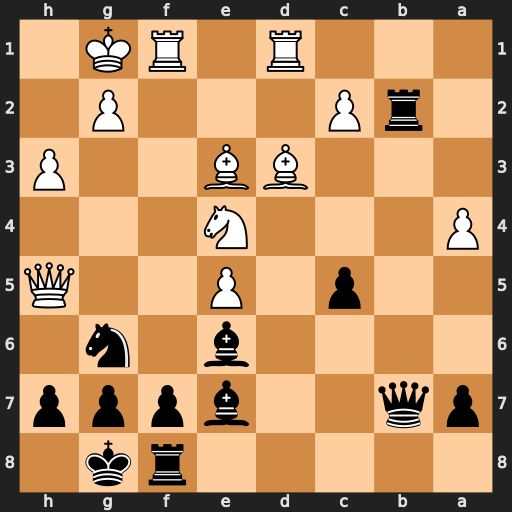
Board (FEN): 5rk1/pq2bppp/4b1n1/2p1P2Q/P3N3/3BB2P/1rP3P1/3R1RK1
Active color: b
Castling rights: -
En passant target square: -
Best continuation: c4 Nd6 Bxd6 exd6 cxd3